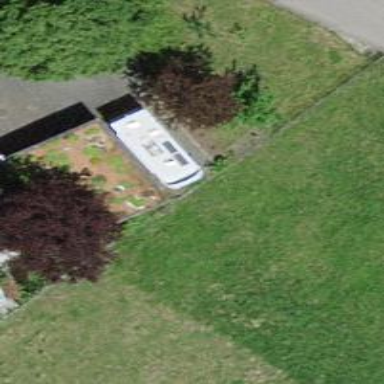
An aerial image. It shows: Shed.